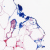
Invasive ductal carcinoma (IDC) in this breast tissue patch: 0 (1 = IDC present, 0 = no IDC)